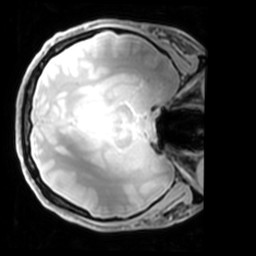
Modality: PDw
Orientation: axial
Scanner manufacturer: philips
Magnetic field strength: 7 T
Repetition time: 0.008 s
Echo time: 0.001974 s